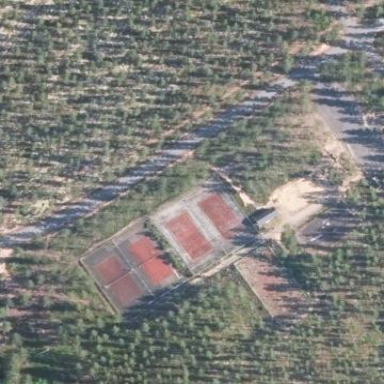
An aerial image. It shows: Paved tennis court on leisure land.